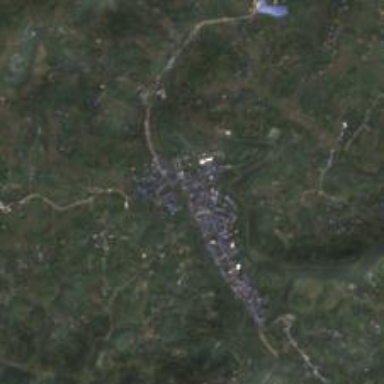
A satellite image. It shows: Town.